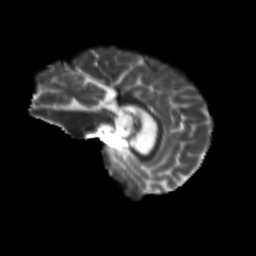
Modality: T2w
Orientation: sagittal
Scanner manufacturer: siemens
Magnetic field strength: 3 T
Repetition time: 9.2 s
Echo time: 0.084 s